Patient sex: M
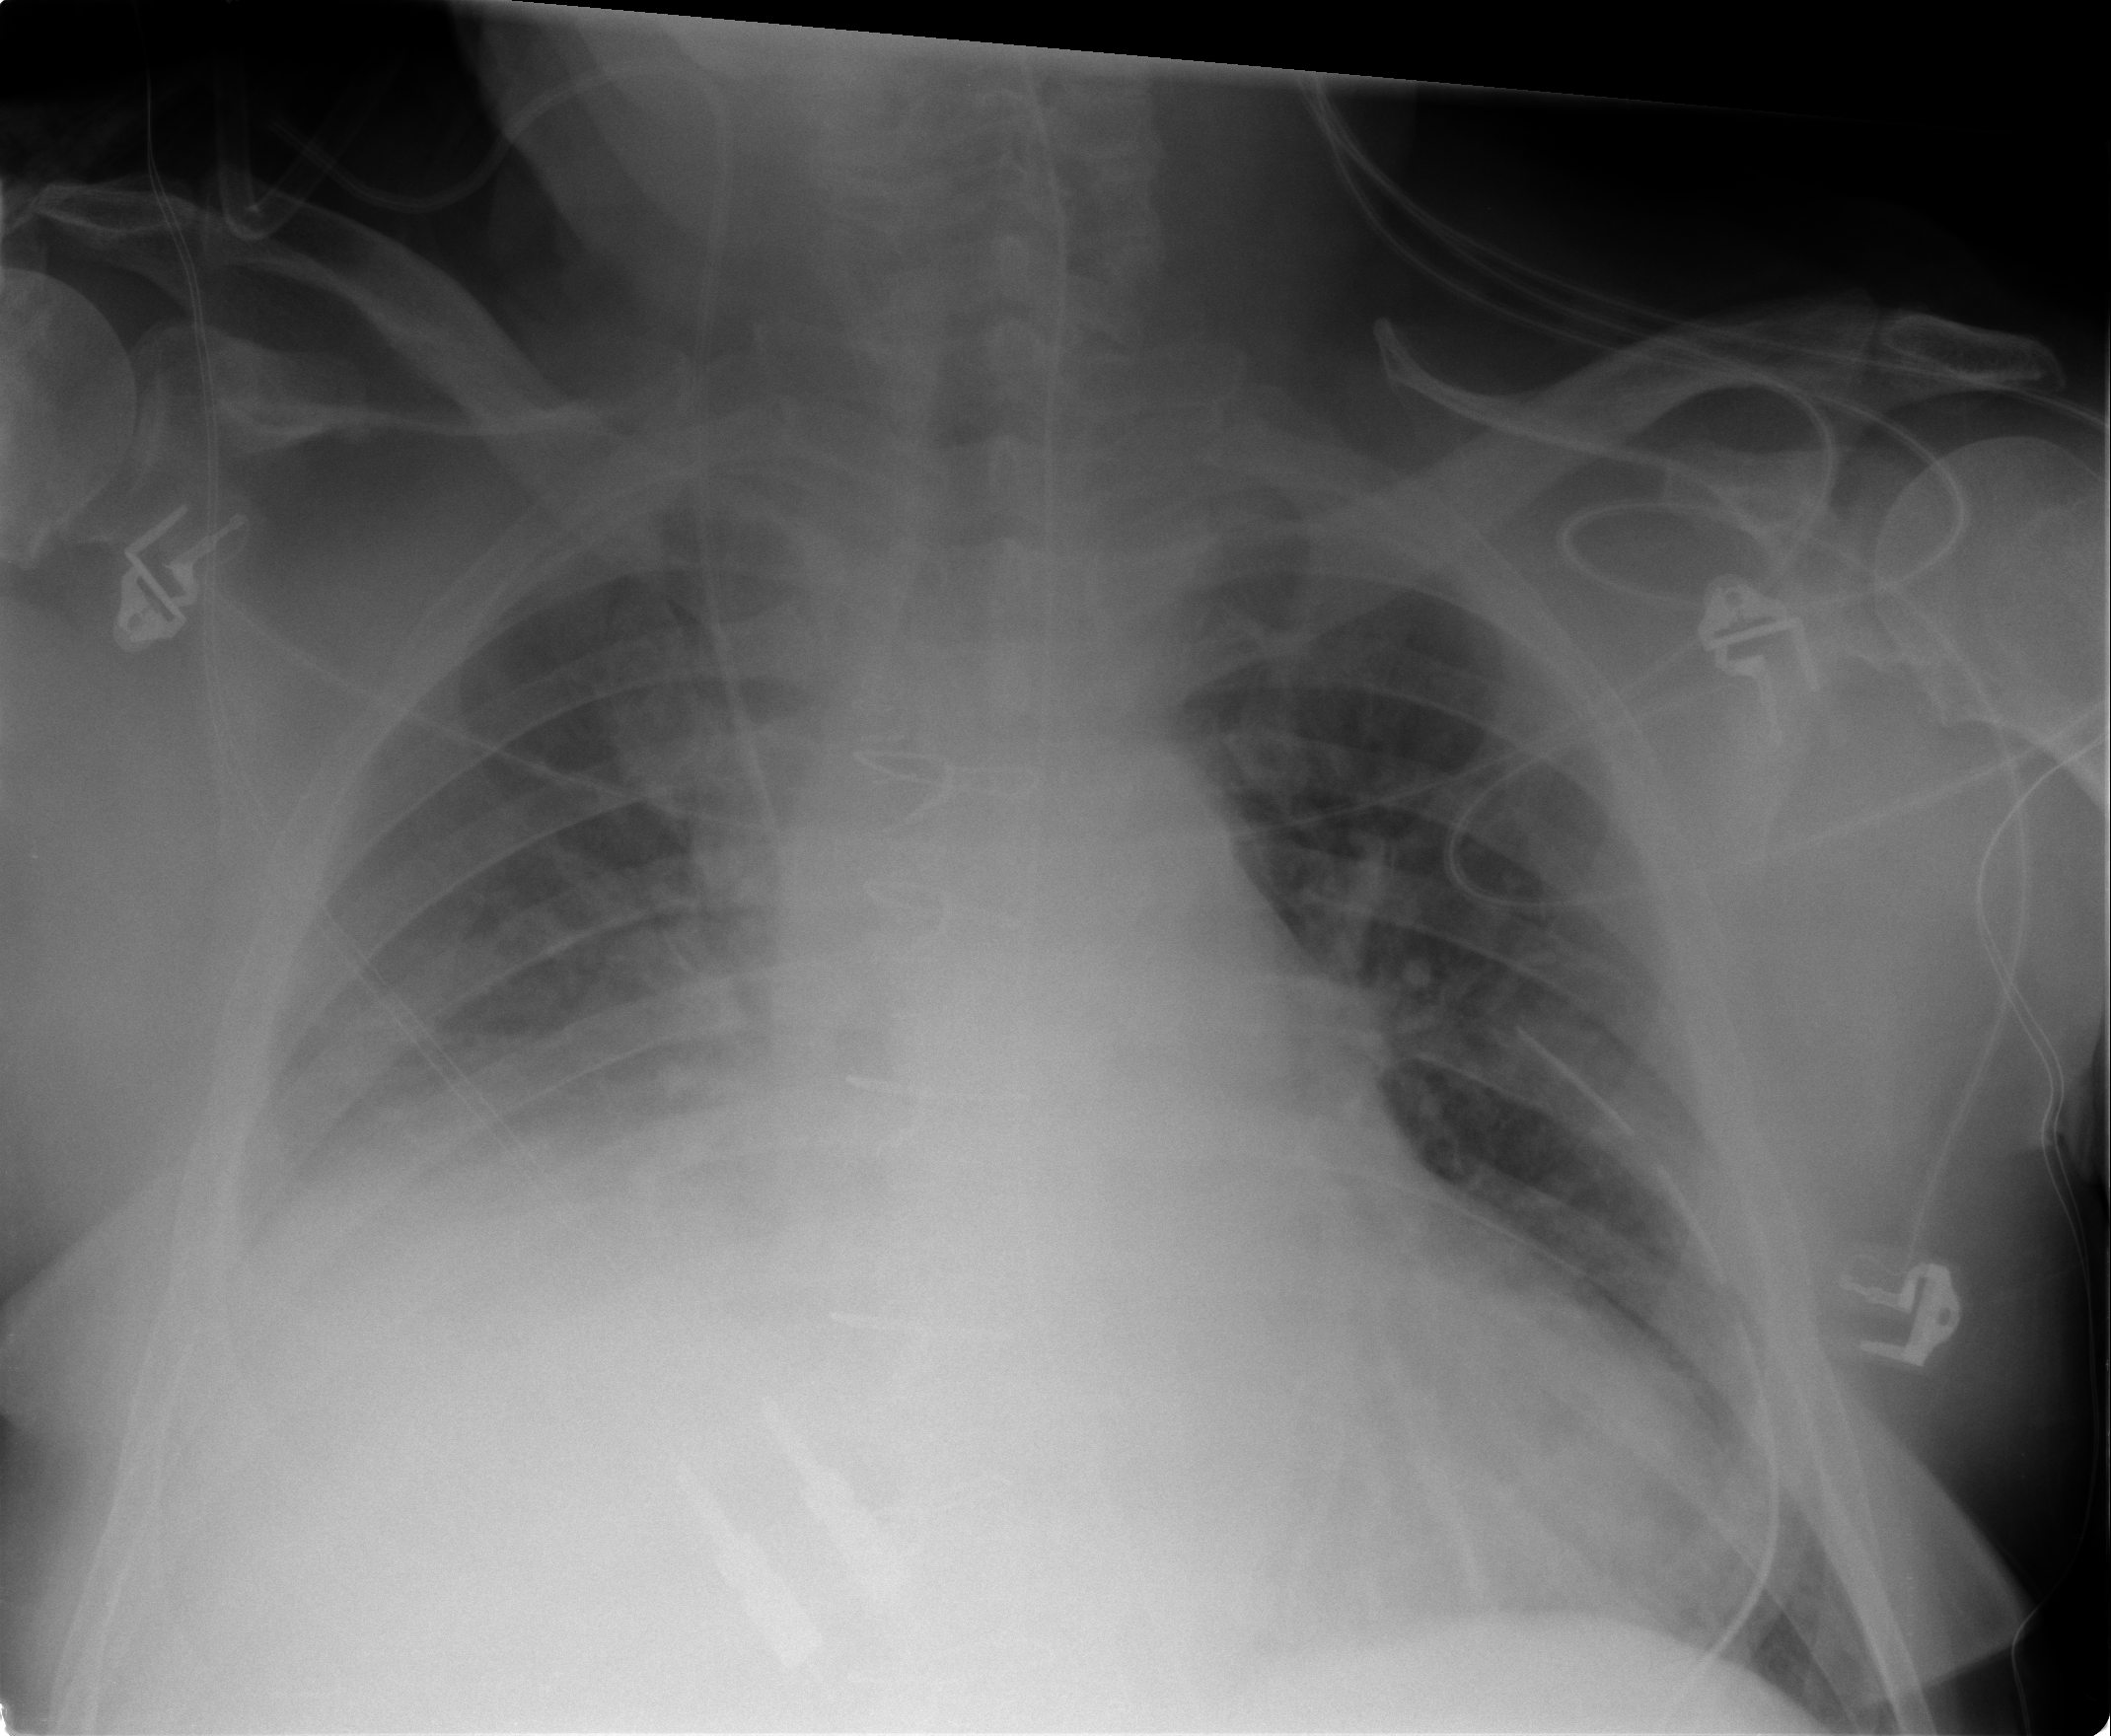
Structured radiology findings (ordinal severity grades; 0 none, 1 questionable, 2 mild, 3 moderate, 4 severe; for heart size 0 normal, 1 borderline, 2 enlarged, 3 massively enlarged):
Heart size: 2
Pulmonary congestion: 2
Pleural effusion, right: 3
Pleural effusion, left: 2
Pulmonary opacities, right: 2
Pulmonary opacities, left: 0
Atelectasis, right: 2
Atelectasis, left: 0